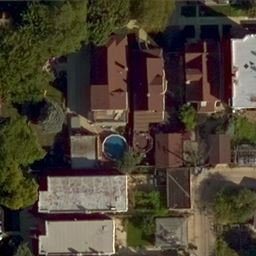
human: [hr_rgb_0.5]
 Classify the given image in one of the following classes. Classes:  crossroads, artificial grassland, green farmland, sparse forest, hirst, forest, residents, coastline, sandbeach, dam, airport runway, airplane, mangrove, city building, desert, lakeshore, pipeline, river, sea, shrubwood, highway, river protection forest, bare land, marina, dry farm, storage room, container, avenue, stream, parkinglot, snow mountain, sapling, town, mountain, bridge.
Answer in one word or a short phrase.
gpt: residents